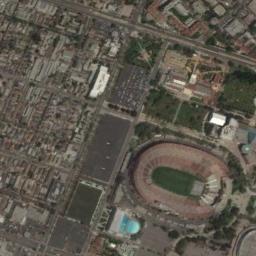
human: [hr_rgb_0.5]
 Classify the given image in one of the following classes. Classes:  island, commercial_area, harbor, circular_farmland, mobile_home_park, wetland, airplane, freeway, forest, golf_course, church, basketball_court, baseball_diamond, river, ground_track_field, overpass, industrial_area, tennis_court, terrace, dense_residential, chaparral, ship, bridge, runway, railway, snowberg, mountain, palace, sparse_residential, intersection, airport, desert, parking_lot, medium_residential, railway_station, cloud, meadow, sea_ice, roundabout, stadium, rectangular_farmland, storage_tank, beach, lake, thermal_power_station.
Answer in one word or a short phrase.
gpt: stadium